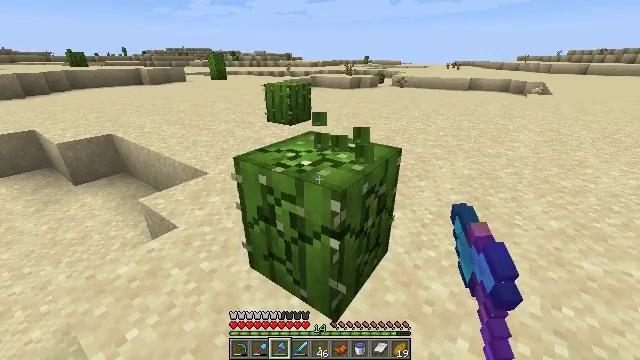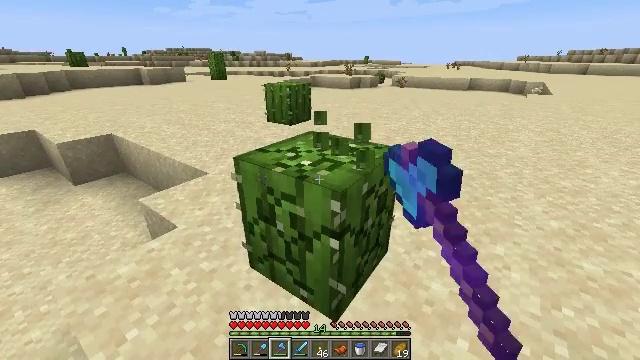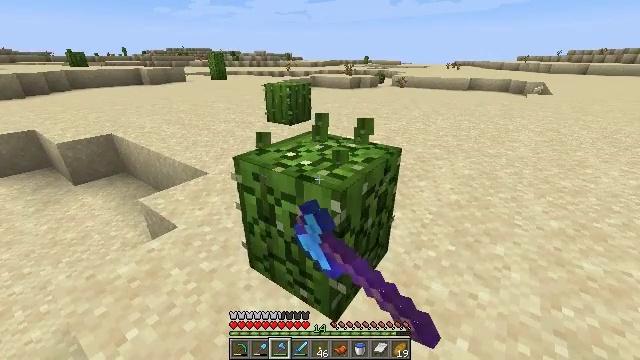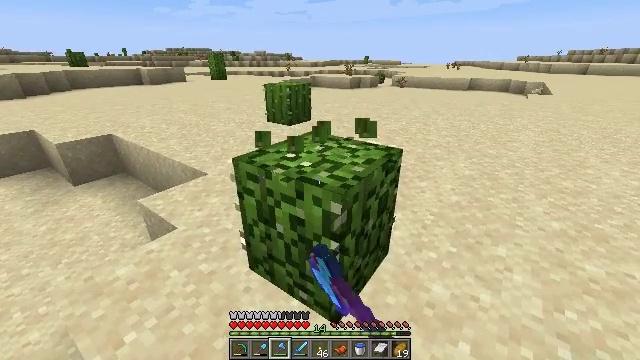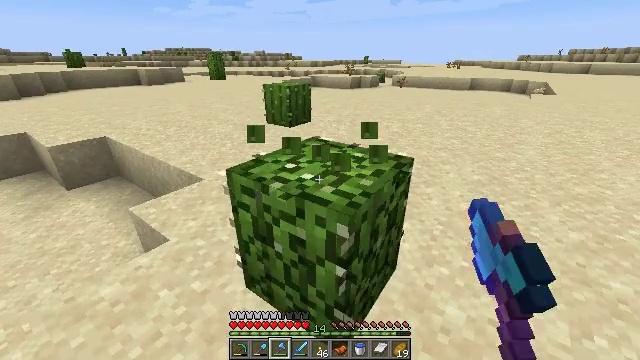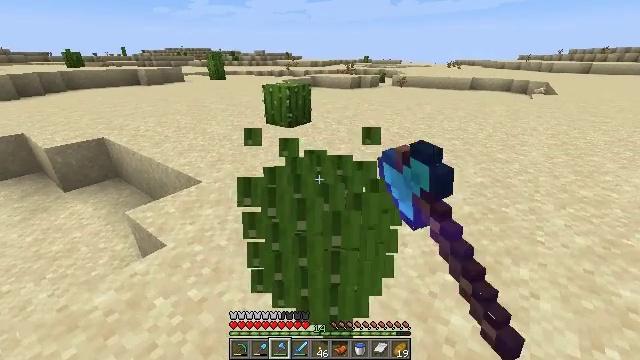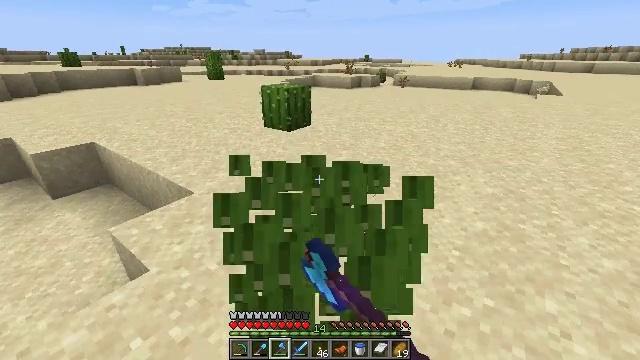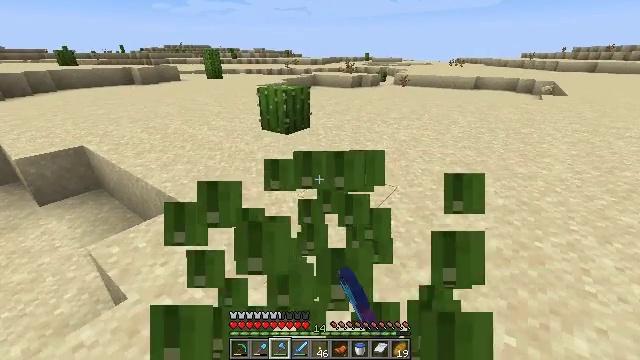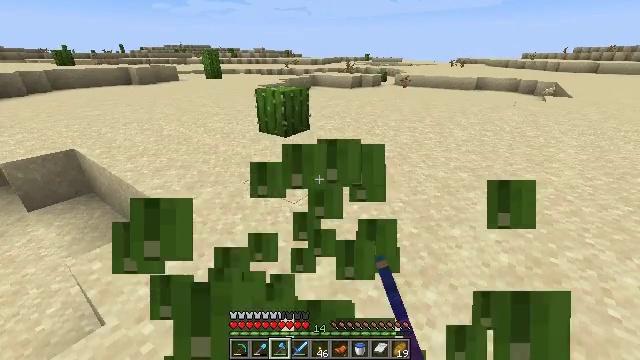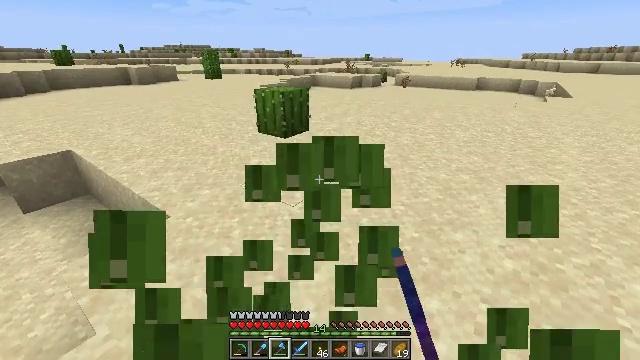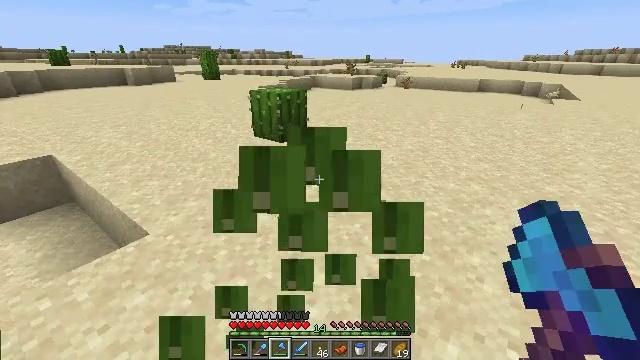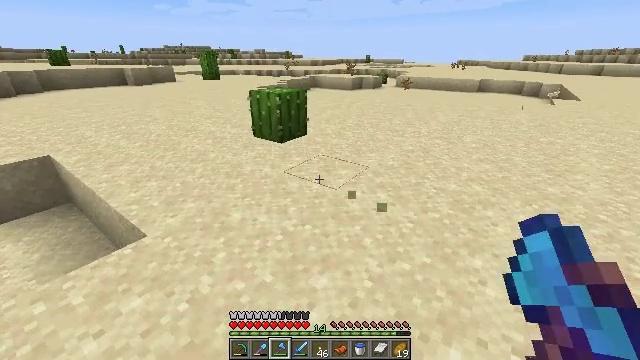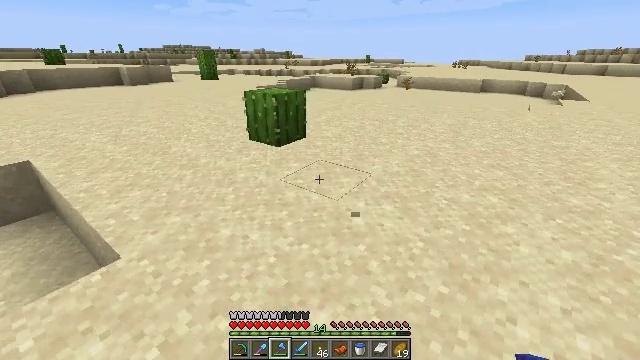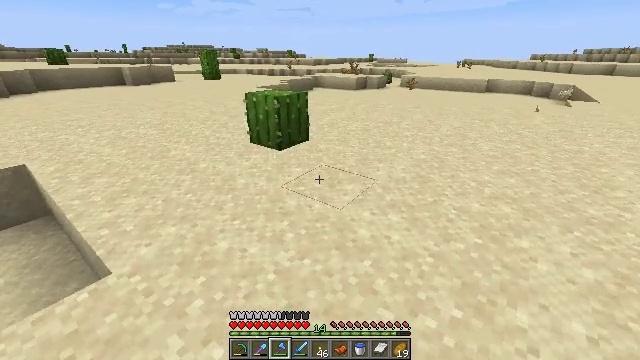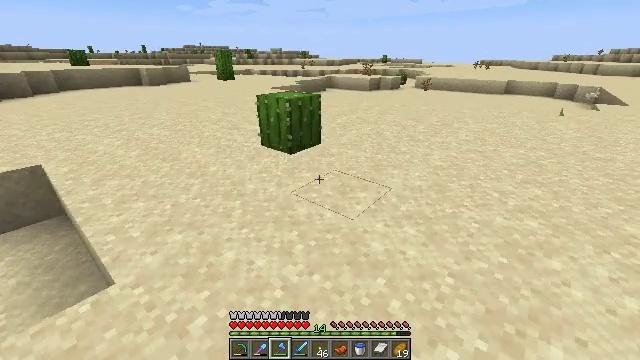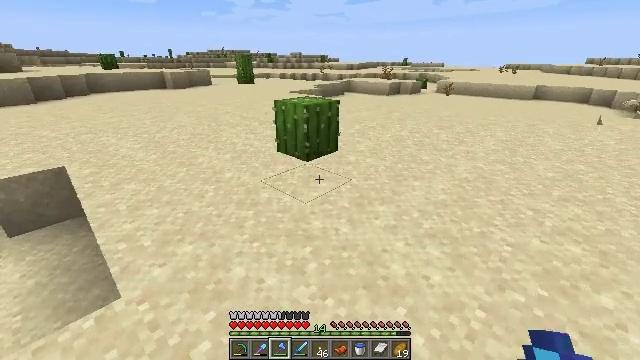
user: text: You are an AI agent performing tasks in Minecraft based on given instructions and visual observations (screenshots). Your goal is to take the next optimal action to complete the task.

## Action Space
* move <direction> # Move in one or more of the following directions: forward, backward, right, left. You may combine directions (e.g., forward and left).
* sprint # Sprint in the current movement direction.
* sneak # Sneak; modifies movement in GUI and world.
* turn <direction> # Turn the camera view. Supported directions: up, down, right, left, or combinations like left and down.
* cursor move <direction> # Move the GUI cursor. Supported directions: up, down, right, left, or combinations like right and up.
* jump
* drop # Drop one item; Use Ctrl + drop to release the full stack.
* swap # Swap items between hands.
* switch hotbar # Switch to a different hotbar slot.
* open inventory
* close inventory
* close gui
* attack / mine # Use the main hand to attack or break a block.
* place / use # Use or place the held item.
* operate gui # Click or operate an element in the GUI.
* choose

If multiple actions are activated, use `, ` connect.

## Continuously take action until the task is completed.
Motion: motion action
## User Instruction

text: Mine cactus from the desert.
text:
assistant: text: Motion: attack / mine
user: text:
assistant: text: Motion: attack / mine
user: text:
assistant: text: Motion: move forward, attack / mine
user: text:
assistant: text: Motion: move forward, attack / mine
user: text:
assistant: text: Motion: move forward, attack / mine
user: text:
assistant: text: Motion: move forward, attack / mine
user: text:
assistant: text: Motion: move forward, attack / mine
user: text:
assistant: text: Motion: move forward
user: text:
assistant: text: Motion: move forward
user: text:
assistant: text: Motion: move forward
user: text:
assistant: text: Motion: move forward
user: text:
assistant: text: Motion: move forward
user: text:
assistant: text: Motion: move forward
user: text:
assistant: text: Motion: move forward, turn left
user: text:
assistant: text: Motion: move forward, turn left
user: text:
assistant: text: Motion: move forward, turn left
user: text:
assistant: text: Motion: move forward, turn left
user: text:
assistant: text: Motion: move forward, turn left
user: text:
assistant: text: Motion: move forward, turn left
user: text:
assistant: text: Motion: move forward
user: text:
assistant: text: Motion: move forward
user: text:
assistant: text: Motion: move forward
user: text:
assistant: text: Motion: move forward, attack / mine
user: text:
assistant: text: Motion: move forward, attack / mine
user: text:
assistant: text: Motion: move forward, attack / mine
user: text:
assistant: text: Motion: move forward, attack / mine
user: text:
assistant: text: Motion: move forward, attack / mine
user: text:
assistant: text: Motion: attack / mine
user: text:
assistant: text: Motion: attack / mine
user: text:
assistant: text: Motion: attack / mine